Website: walmart
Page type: billing-address
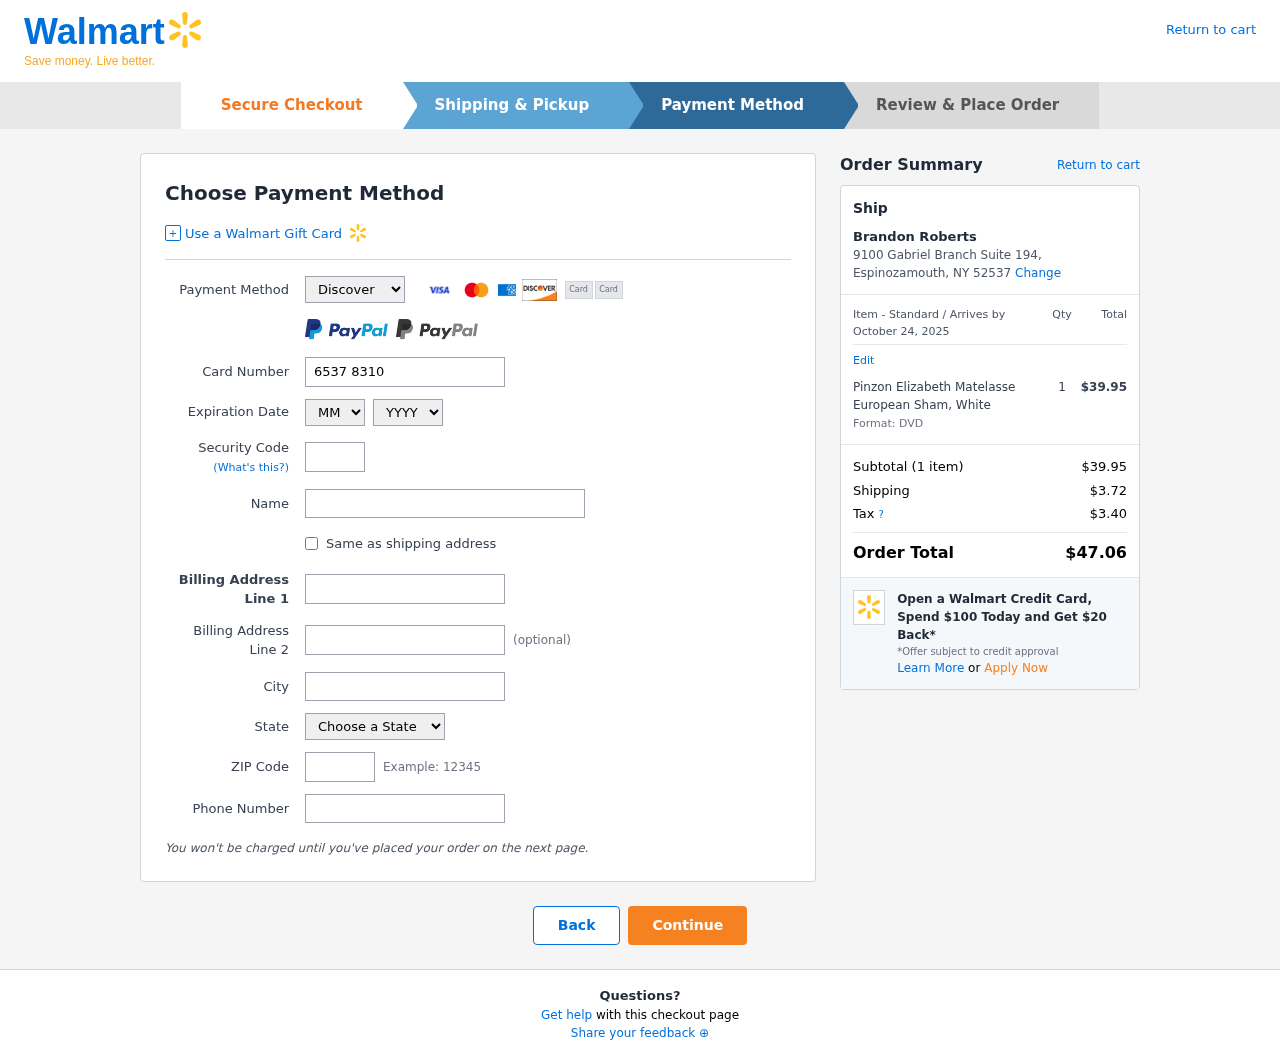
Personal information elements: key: PII_CARD_CVV
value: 119
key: PII_CARD_EXPIRY_MONTH
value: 08
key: PII_CARD_EXPIRY_YEAR
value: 28
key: PII_CARD_NUMBER
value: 6537 8310 4806 6390
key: PII_CARD_TYPE
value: Discover
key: PII_CITY
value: Espinozamouth
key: PII_CITY_STATE_ZIP
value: Espinozamouth, NY 52537
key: PII_FULLNAME
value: Brandon Roberts
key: PII_PHONE
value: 7108667334
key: PII_POSTCODE
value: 52537
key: PII_STATE
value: New York
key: PII_STREET
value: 9100 Gabriel Branch Suite 194
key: PII_FULLNAME2
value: Brandon Roberts
Product elements: key: PRODUCT1_NAME
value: Pinzon Elizabeth Matelasse European Sham, White
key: PRODUCT1_PRICE
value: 39.95
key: PRODUCT1_QUANTITY
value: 1
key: PRODUCT1_DESC
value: Format: DVD
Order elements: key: ORDER_DELIVERY_DATE
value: October 24, 2025
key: ORDER_NUM_ITEMS
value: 1
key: ORDER_SUBTOTAL
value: $39.95
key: ORDER_SHIPPING_COST
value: $3.72
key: ORDER_TAX
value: $3.40
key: ORDER_TOTAL
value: $47.06